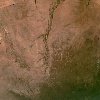
Label: land